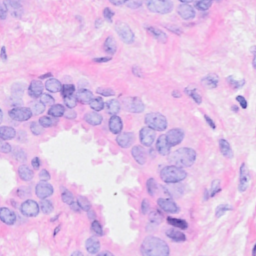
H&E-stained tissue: Breast